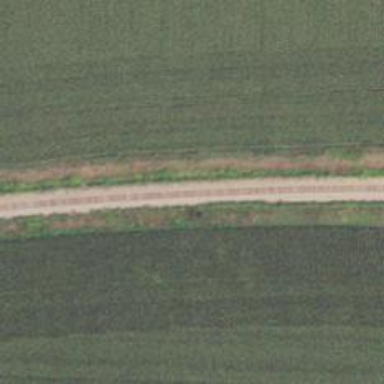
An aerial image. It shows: Railway track.